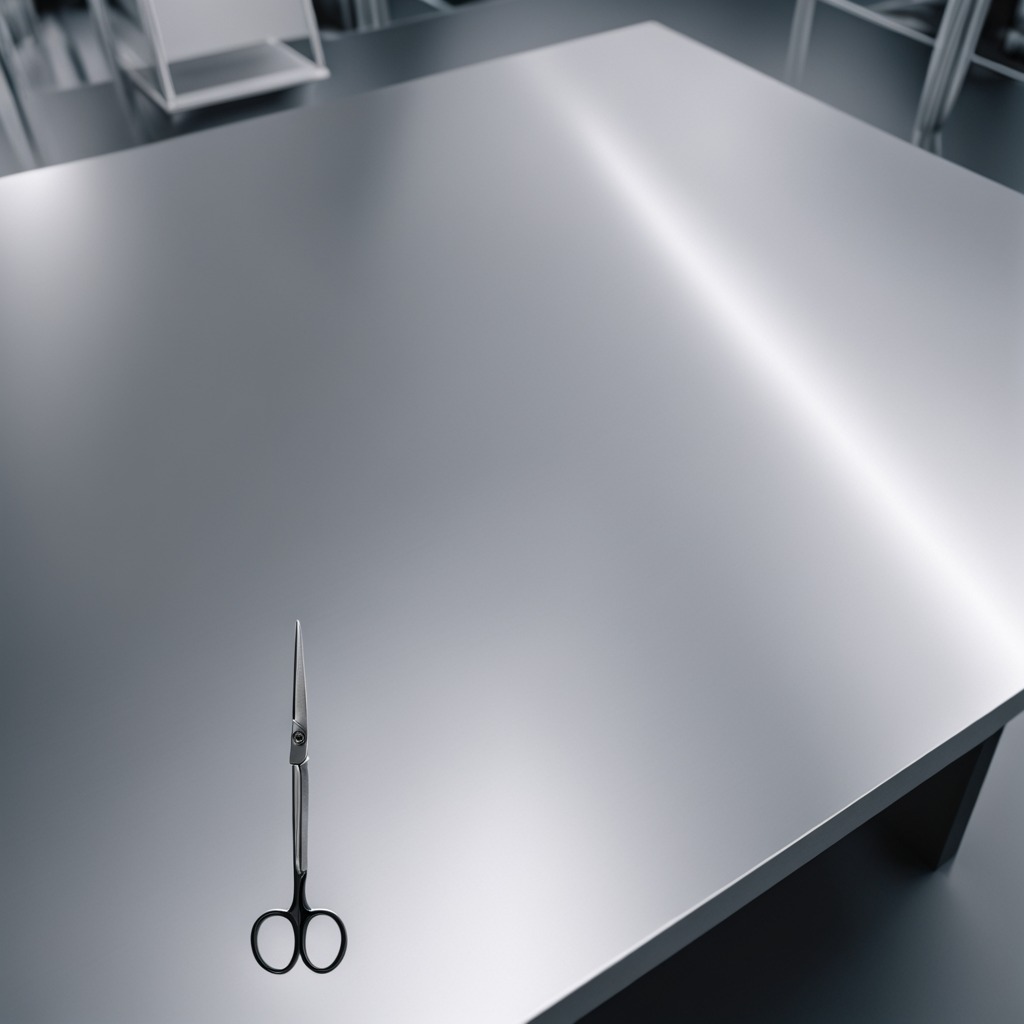
A scissor is lying on a stainless steel table in a high-end prototyping lab.